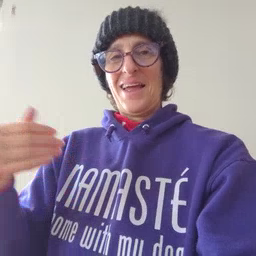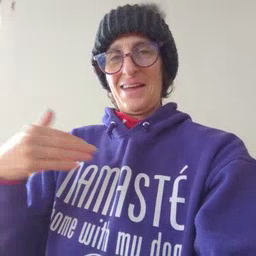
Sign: have